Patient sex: M
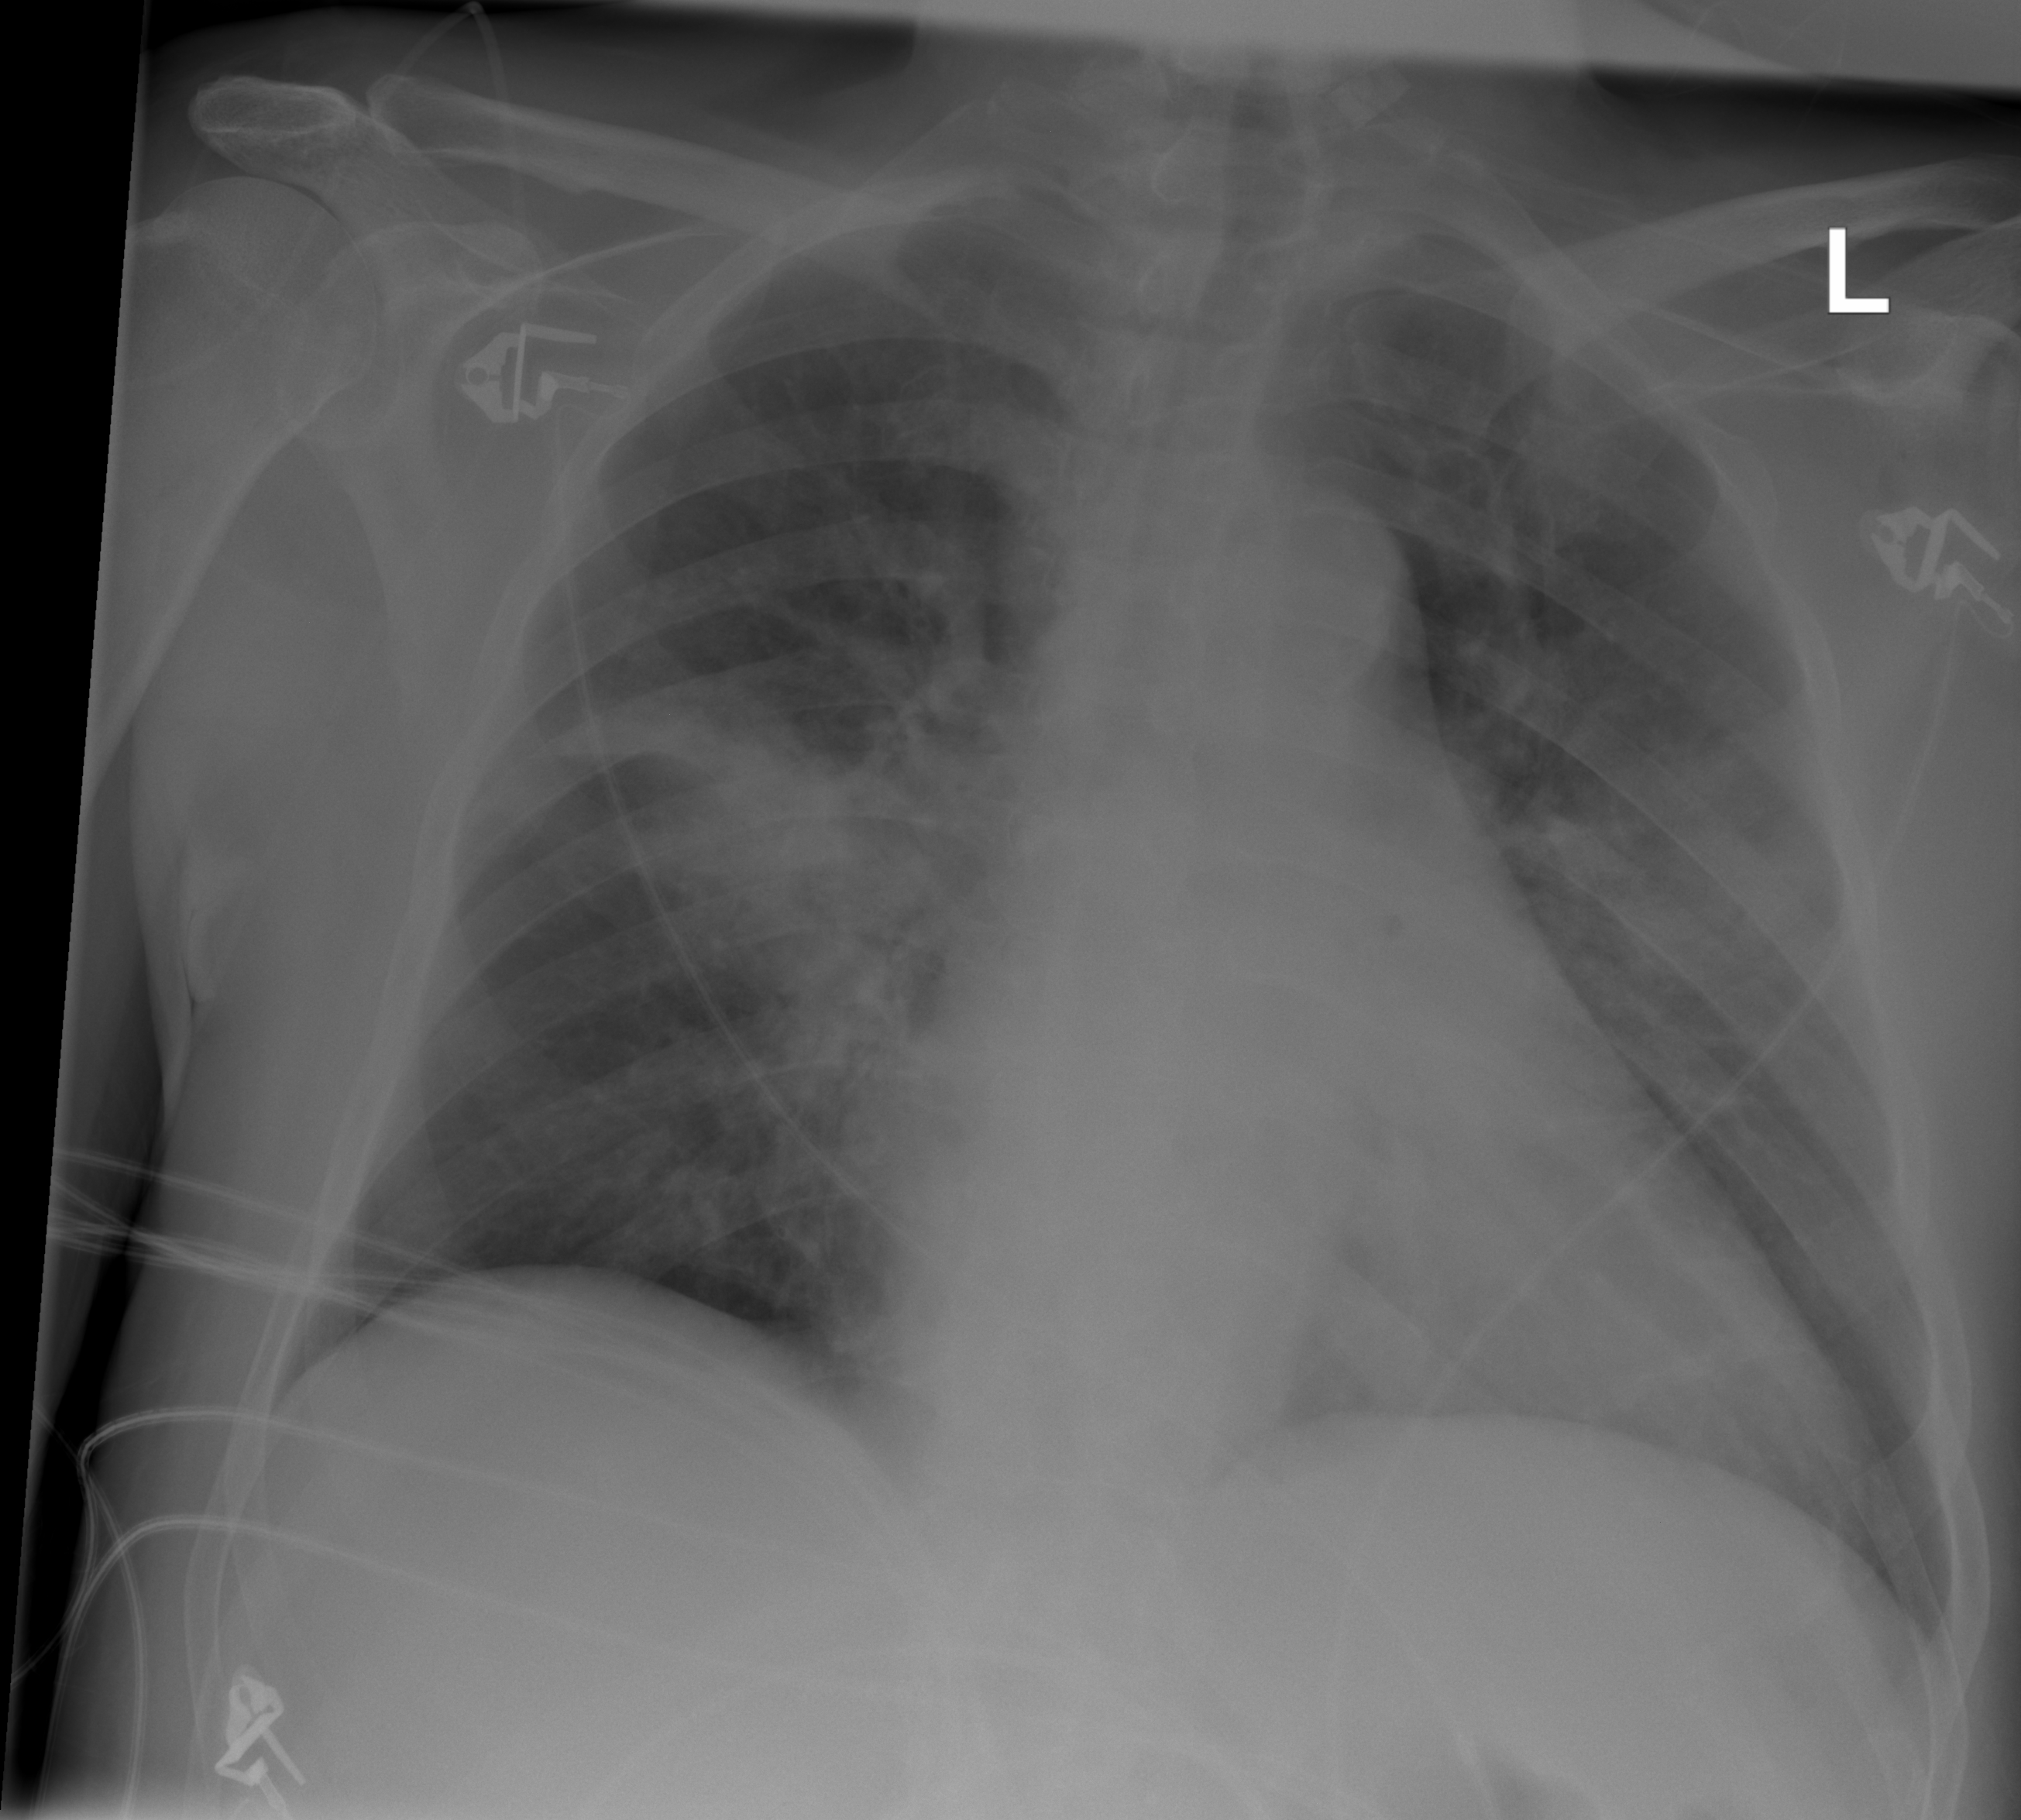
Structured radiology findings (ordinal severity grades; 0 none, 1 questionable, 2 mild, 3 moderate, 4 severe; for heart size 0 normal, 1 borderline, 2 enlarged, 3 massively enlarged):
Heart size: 2
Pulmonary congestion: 2
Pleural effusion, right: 0
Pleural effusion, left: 0
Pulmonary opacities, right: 2
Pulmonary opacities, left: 2
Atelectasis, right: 2
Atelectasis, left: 0